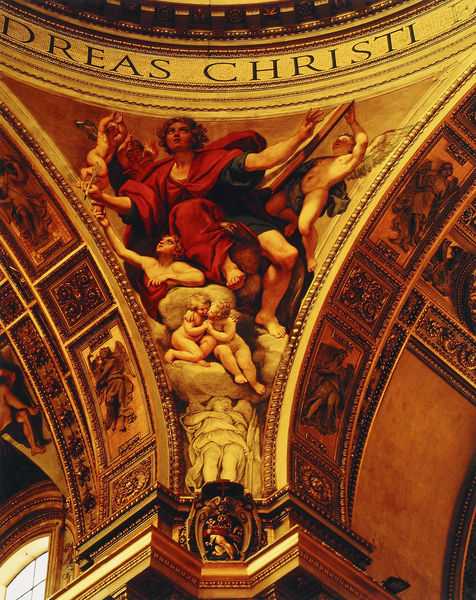
Titel: Fresken in Sant’Andrea della Valle
Künstler: Domenichino
Standort: Rom, S. Andrea della Valle (EU - I - Latium)
Schlagwörter: blau, feder, flügel, gemälde, hand, himmel, nackt, gelb, bewegung, fenster, säule, rot, wand, architektur, stein, kirche, gewand, haare, locken, renaissance, kinder, engel, füße, bilder, ecke, fels, kuppel, tafel, wandmalerei, stuck, fett, gewölbe, kreuz, nakt, barfuß, lockig, mosaik, allegorie, franz, zwickel, christus, jesus, schreiben, fresken, heiliger, fresko, jünger, griffel, putten, fresco, christi, erlösung, schreibfeder, vierung, lünette, christ, freske, gabriel, evangelist, andreas, ng, dreas christi, rumhang, kirche säule putten